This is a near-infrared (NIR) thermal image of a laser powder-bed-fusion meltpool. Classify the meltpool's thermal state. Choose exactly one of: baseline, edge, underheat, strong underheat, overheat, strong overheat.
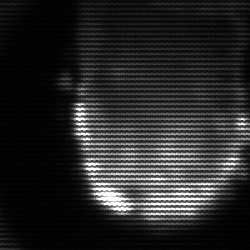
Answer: baseline